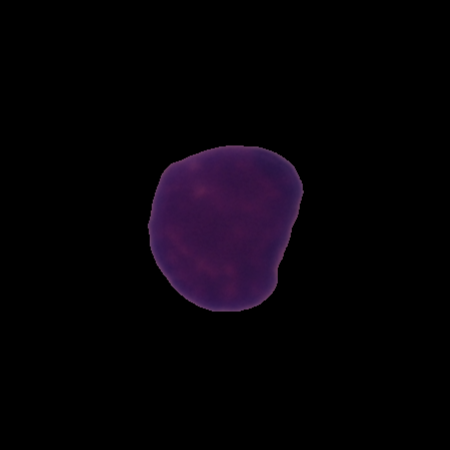
Label: healthy